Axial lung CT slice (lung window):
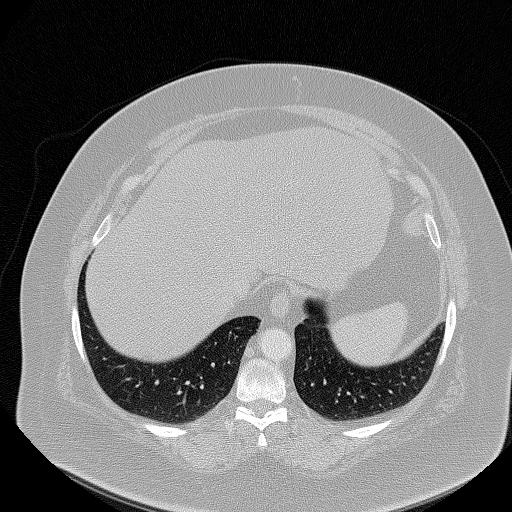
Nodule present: no